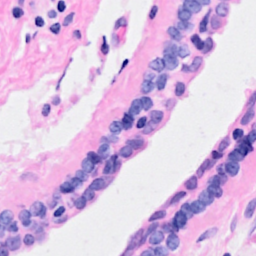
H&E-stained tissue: Breast